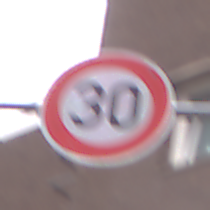
Verkehrszeichen: Geschwindigkeit30
Umgebung: Outdoor, Urban
Tageszeit: MorningAfternoon
Wetter: Overcast
Licht: Natural
Jahreszeit: NotSpecified
Kontrast: LowContrast